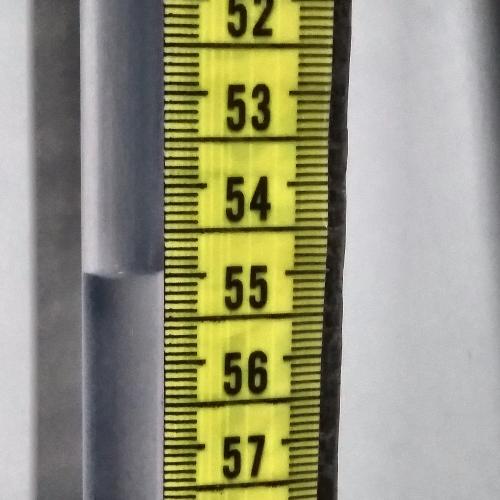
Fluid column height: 54.9 cm